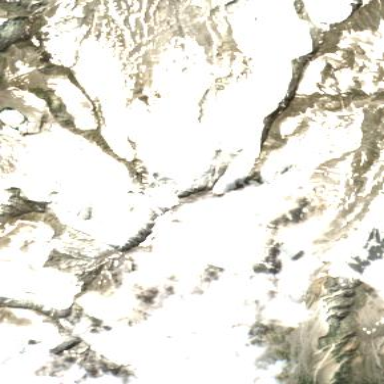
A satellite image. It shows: Stunning view of glacier.